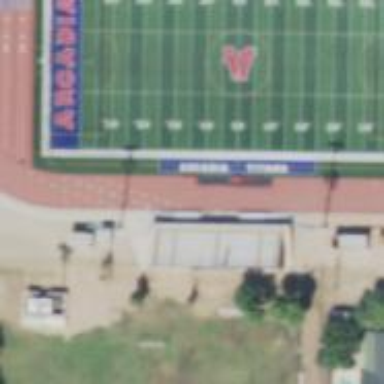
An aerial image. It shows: American football pitch.